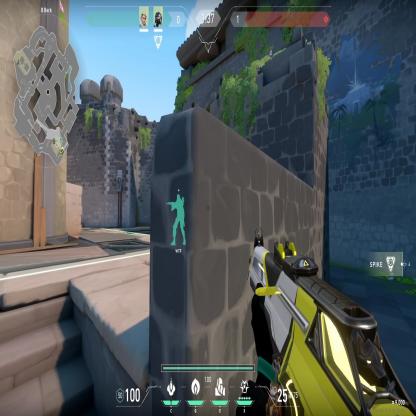
Label: teammate